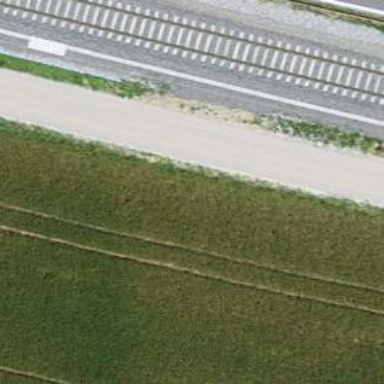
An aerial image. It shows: Track with very rough surface.